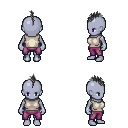
a pixel art fantasy rpg character, female body template, dark elf, purple skin, white sleeveless shirt, magenta pants, gray mohawk hairstyle, four views (front, back, left, right), 2x2 character sprite sheet, small pixel art, hard edges, no anti-aliasing